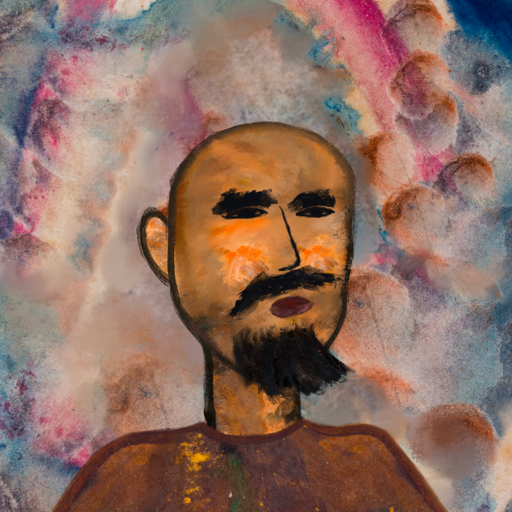
Background: Rupkatha, Head And Neck Side: Gypsy_Queen, Face Side: Mosgoul, Bust: Comrade, Hair Side: Blank, Head Accessory: Blank, Second Necklace: Blank, Necklace: Blank, Baby: Blank